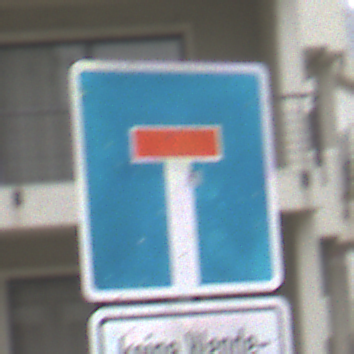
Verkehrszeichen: Sackgasse
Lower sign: HinweisGeaenderteVorfahrtVerkehrsfuehrungVerkehrsregelung3
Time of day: Midday
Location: Outdoor (Urban)
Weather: Overcast
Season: NotSpecified
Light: Natural